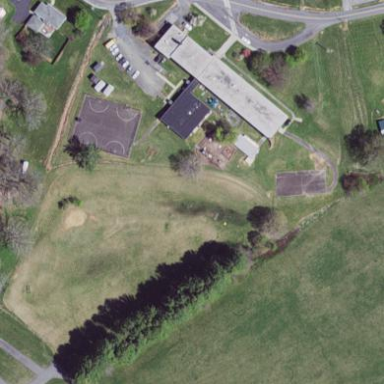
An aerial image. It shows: School.